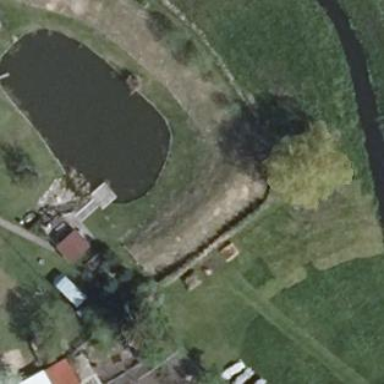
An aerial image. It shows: Pond with natural water.